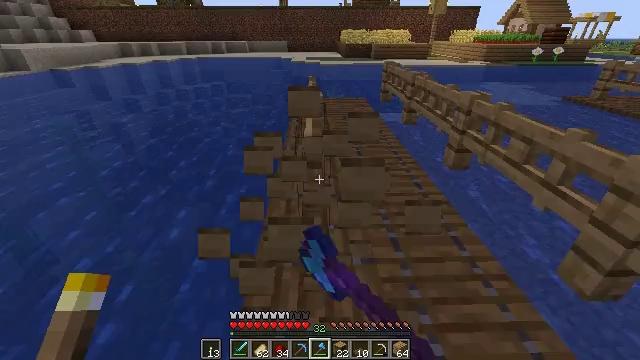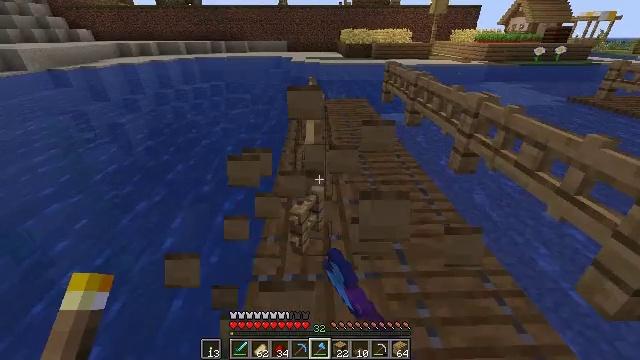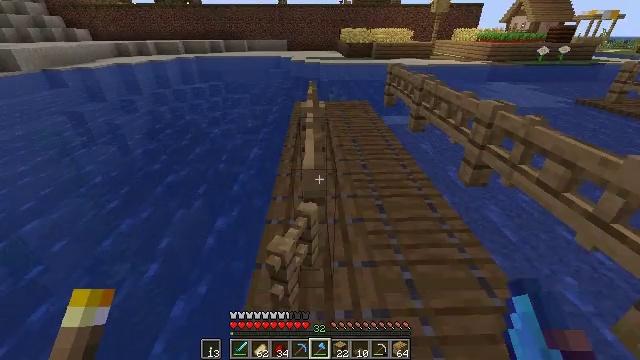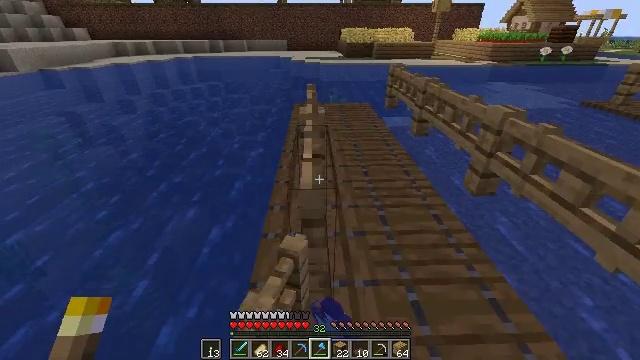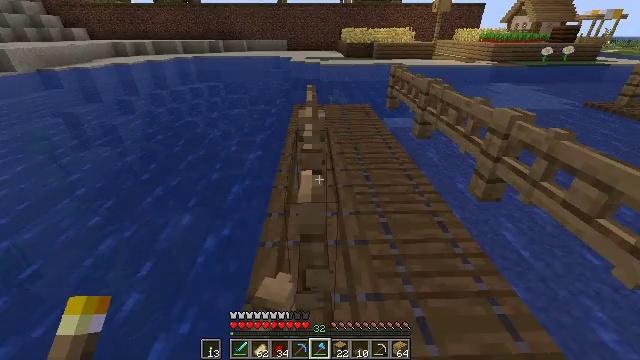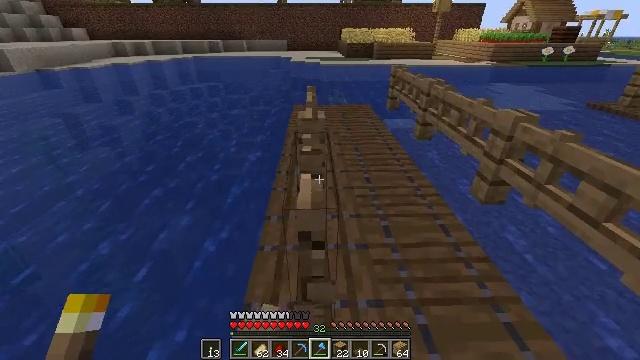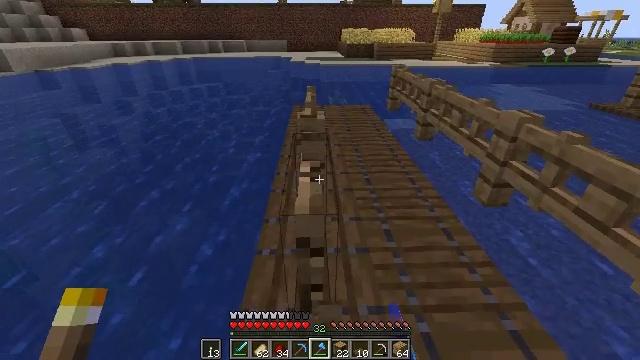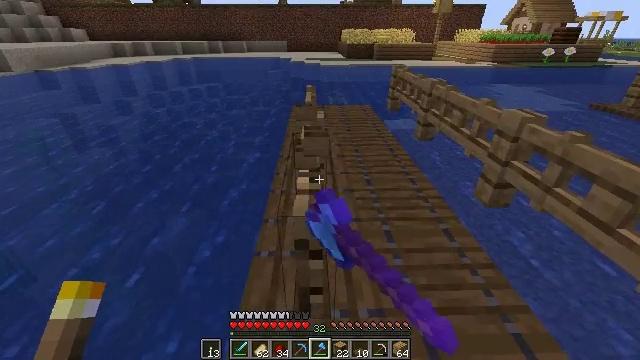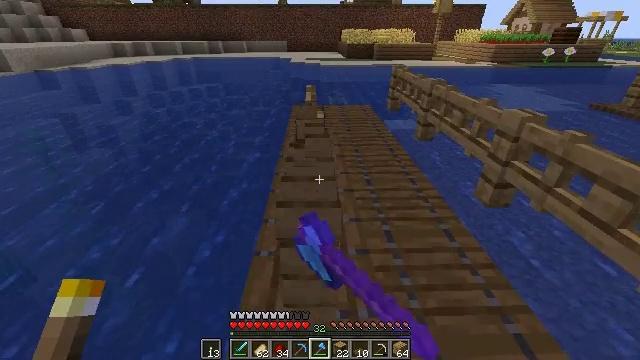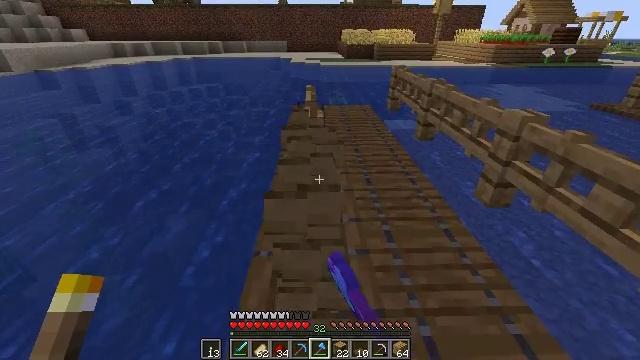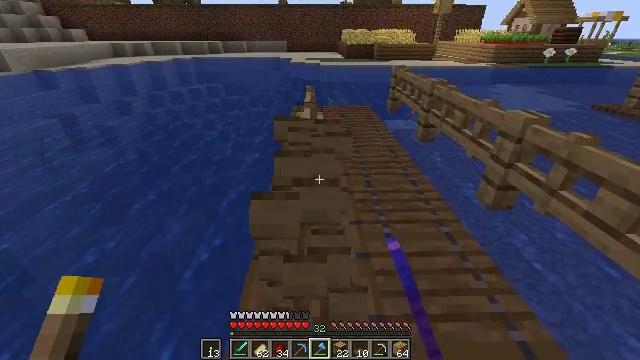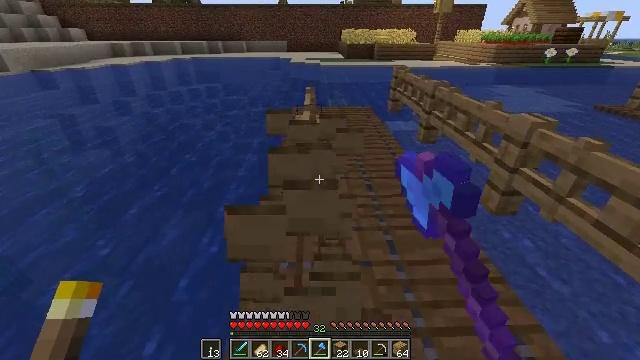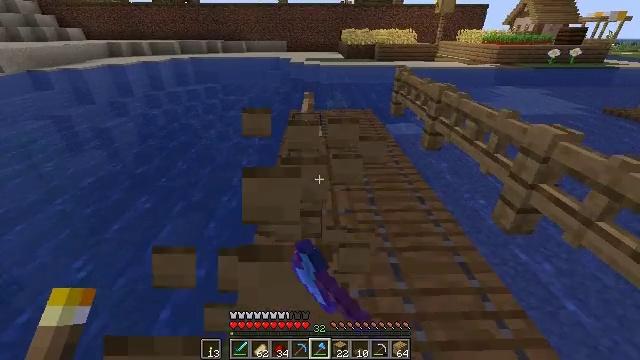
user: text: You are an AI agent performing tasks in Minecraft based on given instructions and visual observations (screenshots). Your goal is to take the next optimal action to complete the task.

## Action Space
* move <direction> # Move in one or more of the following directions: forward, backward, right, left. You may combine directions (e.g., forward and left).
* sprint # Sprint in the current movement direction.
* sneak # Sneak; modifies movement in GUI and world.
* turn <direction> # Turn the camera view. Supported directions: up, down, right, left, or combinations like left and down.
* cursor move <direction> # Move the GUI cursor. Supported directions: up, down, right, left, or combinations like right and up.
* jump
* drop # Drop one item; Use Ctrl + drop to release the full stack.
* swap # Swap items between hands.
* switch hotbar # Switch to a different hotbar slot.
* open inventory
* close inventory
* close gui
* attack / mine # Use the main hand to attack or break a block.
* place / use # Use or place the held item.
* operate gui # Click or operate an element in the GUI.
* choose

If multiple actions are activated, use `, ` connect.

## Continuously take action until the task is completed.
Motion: motion action
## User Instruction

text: Reclaim the oak fence gate by mining.
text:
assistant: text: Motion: move forward, attack / mine
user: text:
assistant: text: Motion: move forward, attack / mine
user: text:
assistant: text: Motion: move forward, attack / mine
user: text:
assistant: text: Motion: attack / mine
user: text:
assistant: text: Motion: attack / mine
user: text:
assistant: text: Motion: attack / mine
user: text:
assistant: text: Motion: attack / mine
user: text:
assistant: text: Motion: attack / mine
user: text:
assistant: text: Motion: attack / mine
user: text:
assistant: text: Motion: move forward, attack / mine
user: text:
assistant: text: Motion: move forward, attack / mine
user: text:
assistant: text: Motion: move forward, attack / mine
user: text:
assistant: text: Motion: attack / mine